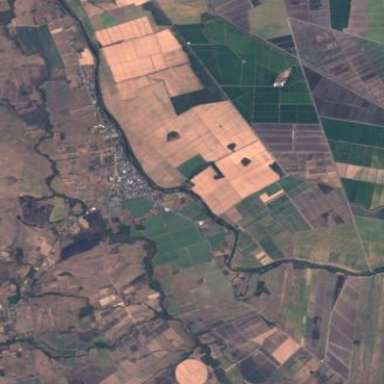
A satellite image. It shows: Farmland with sugarcane crops.